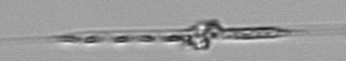
Label: Rhizosolenia